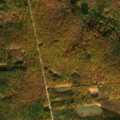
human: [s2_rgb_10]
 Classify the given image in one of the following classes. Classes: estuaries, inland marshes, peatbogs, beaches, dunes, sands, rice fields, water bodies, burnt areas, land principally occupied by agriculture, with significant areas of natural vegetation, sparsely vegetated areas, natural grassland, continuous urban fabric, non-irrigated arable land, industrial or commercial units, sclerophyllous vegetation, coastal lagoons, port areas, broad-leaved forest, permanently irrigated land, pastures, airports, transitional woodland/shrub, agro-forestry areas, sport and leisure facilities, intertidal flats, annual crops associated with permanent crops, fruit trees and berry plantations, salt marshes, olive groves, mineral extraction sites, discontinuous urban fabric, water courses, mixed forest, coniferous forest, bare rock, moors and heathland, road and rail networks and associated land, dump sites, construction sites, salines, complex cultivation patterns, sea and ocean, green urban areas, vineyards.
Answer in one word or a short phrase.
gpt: broad-leaved forest, mixed forest